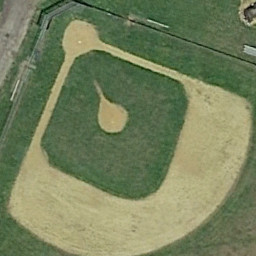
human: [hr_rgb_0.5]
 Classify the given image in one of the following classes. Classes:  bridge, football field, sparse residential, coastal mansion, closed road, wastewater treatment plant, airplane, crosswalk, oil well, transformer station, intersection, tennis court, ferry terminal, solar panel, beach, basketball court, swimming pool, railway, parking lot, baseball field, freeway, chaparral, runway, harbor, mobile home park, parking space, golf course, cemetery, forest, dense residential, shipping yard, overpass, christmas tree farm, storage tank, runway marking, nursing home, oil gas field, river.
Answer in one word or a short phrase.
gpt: baseball field